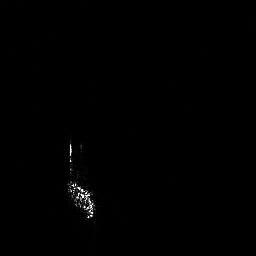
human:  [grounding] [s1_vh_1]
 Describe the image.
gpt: In the satellite image, there is  <ref>1 large ship </ref> <box>[[25, 54, 37, 85, 0]]</box> located at center.